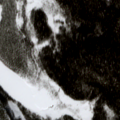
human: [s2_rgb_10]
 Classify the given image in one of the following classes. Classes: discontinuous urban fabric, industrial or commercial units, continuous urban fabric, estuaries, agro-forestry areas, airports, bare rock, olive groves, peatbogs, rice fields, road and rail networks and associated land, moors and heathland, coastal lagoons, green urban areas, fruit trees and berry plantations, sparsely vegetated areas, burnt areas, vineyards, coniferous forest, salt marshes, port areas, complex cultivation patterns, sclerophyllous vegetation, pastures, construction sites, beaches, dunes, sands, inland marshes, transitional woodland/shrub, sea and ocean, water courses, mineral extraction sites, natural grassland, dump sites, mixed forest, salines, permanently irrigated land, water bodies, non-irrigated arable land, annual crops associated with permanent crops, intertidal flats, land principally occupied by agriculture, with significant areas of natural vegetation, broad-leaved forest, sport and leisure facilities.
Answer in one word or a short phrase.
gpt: mixed forest, water bodies